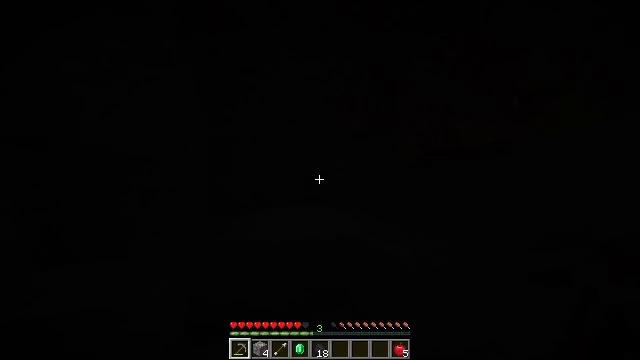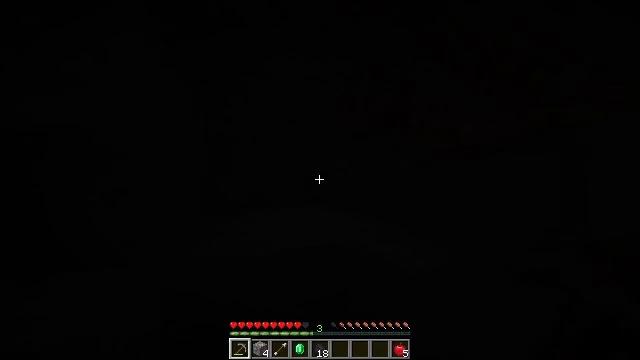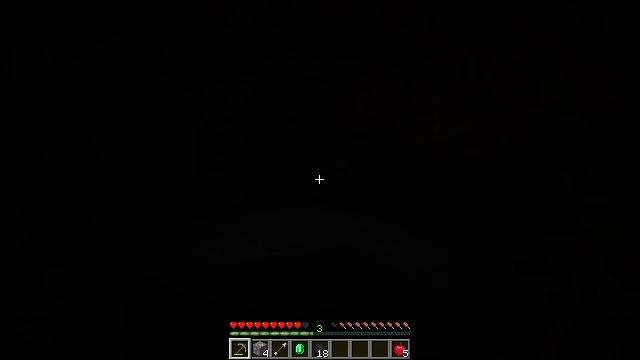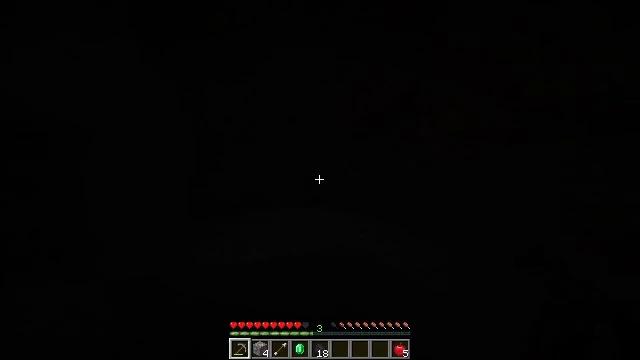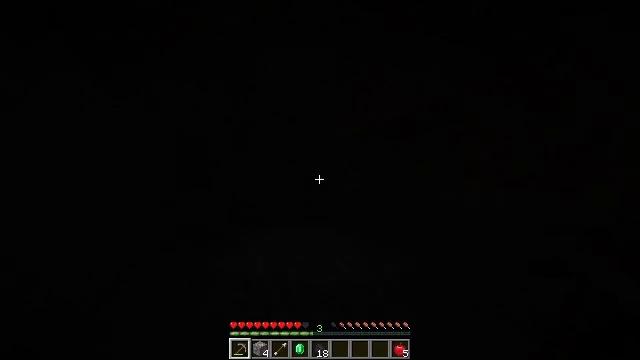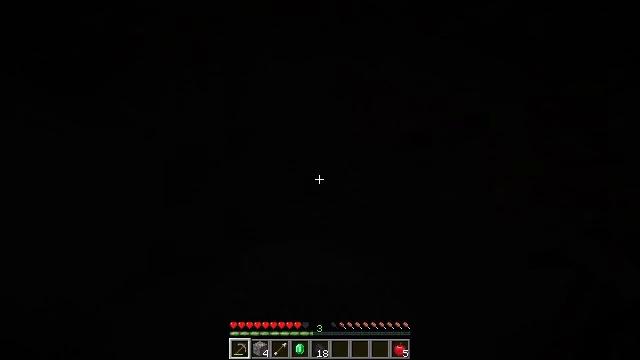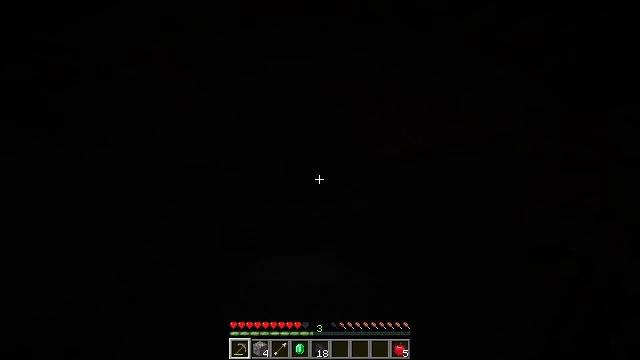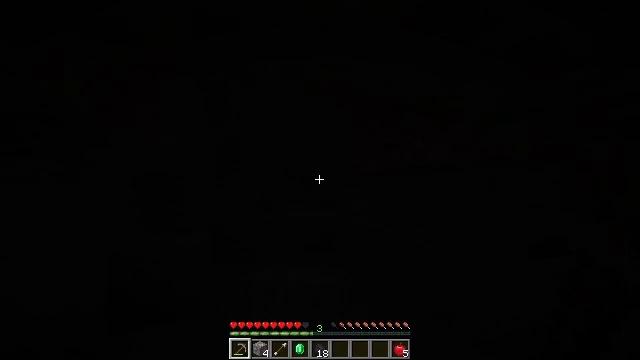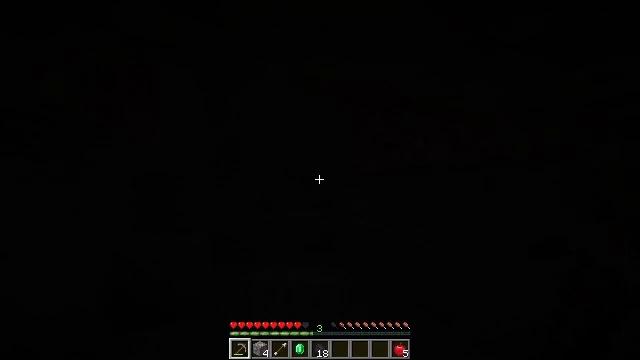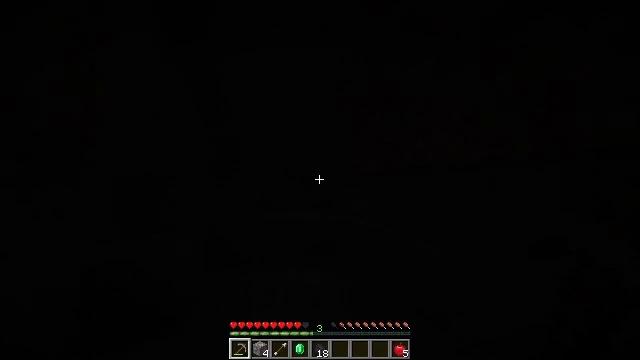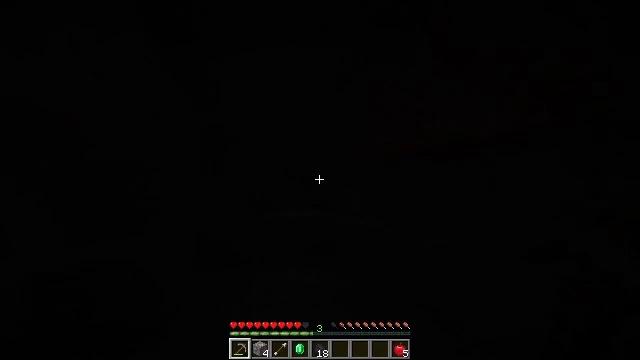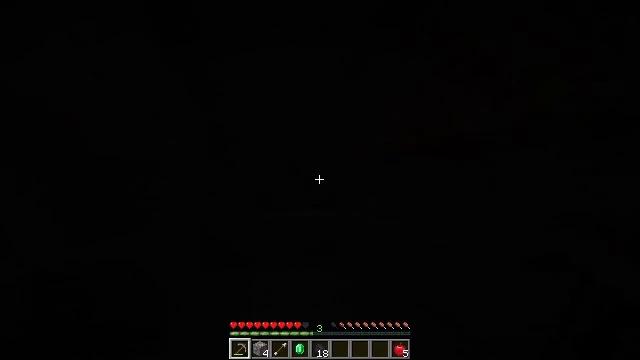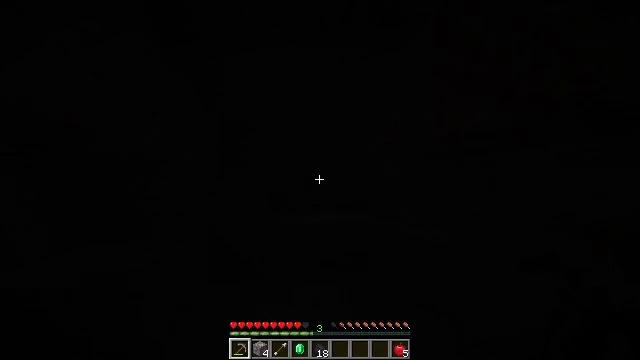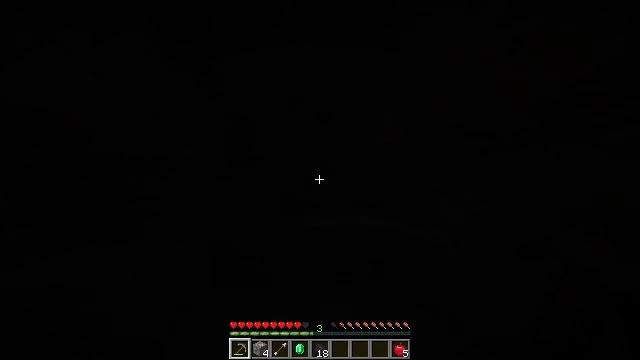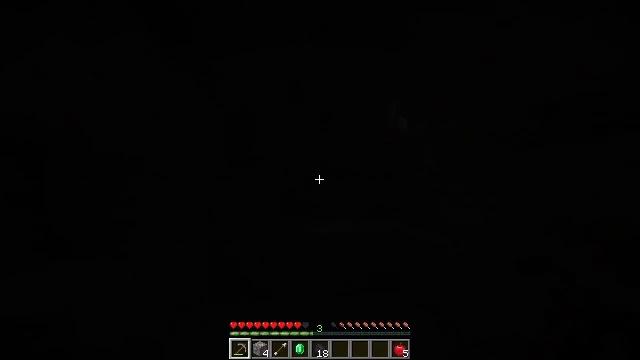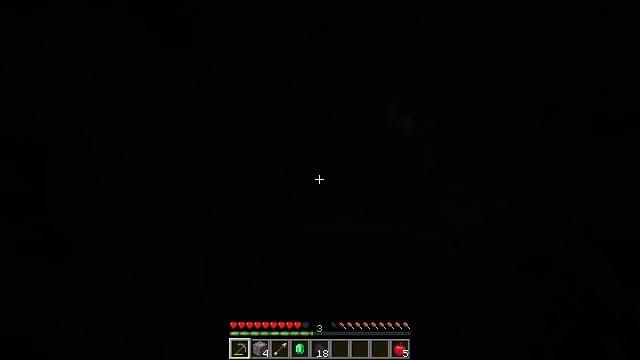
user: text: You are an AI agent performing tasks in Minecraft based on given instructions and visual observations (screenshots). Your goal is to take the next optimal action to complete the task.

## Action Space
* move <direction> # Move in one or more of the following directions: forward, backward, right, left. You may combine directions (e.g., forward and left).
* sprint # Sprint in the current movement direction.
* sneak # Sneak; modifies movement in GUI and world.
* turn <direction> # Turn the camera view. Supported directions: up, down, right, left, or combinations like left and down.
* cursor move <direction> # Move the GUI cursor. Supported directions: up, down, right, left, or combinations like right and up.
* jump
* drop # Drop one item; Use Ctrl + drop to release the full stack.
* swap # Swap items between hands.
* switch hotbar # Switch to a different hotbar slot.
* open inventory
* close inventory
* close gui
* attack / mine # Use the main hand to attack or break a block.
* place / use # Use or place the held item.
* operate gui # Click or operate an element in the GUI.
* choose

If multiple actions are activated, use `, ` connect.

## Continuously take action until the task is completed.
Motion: motion action
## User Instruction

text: Dig up the grass block for dirt.
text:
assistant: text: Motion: move forward, sprint
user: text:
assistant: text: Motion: move forward, sprint
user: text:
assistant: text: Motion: move forward, sprint
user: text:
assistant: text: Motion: move forward, sprint, jump
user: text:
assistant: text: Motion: move forward, sprint, jump
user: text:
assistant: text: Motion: move forward, sprint, jump
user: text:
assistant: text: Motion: move forward, sprint, jump
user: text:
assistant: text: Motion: move forward, sprint
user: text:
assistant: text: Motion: move forward, sprint
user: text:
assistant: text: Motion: move forward, sprint
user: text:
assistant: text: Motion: move forward, sprint, turn left
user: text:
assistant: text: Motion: move forward, sprint, turn left
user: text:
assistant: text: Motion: move forward, sprint, turn left
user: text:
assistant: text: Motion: move forward, sprint, turn left
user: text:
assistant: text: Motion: move forward, sprint
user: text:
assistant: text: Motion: move forward, sprint
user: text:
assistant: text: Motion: move forward, sprint, turn right
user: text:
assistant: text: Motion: move forward, sprint, turn right, jump
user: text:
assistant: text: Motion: move forward, sprint, jump
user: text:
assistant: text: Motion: move forward, sprint, jump
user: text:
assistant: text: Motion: move forward, sprint, jump
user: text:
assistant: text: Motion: move forward, sprint, turn right, jump
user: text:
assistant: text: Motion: move forward, sprint, turn right, jump
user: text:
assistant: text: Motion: move forward, sprint, turn right
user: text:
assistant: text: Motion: move forward, sprint, turn right
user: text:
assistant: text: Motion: move forward, sprint, turn right
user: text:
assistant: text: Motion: move forward, sprint, turn right
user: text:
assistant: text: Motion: move forward, sprint, turn right
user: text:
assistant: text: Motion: move forward, sprint, turn right and up
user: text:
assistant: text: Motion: move forward, sprint, turn right